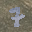
Label: 7